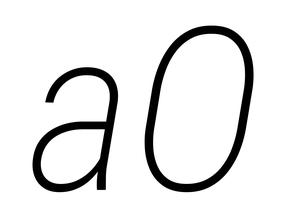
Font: Roboto-Italic_Condensed_ExtraLight_Italic